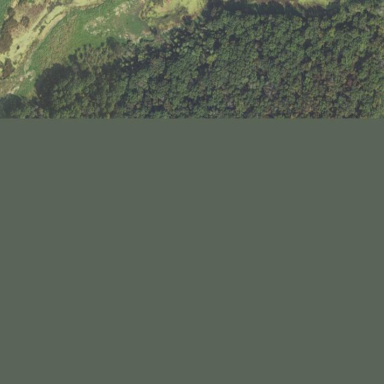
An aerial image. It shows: Forest area.